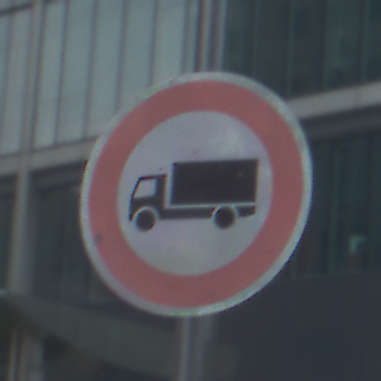
Verkehrszeichen: VerbotFuerKraftfahrzeugeUeberDreiKommaFuenfTonnen
Umgebung: Outdoor, Urban
Tageszeit: MorningAfternoon
Wetter: PartlyCloudy
Licht: Natural
Jahreszeit: NotSpecified
Kontrast: LowContrast